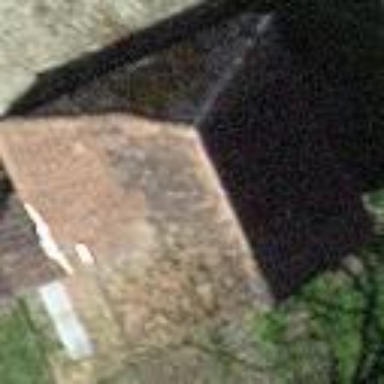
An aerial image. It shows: Rural barn.